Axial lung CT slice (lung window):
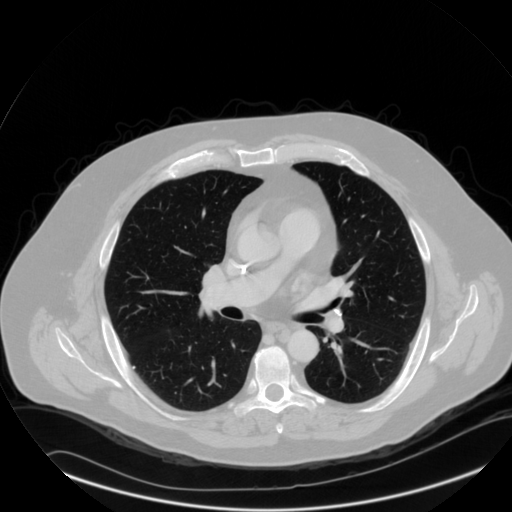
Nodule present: no